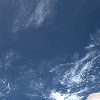
Label: water